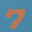
Label: 7